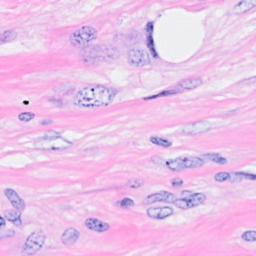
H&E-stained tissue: Breast